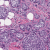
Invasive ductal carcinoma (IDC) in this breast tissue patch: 1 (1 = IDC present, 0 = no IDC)